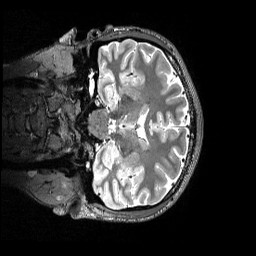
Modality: T2w
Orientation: coronal
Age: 23
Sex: male
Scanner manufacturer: siemens
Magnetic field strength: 3 T
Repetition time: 3.2 s
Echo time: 0.565 s